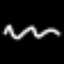
Label: squiggle